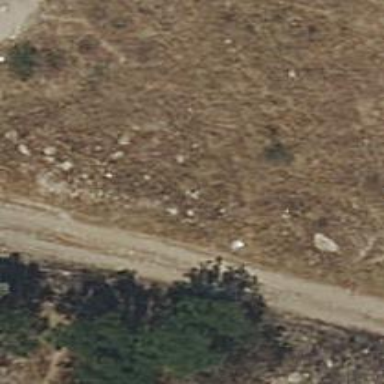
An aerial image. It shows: Dirt track road.